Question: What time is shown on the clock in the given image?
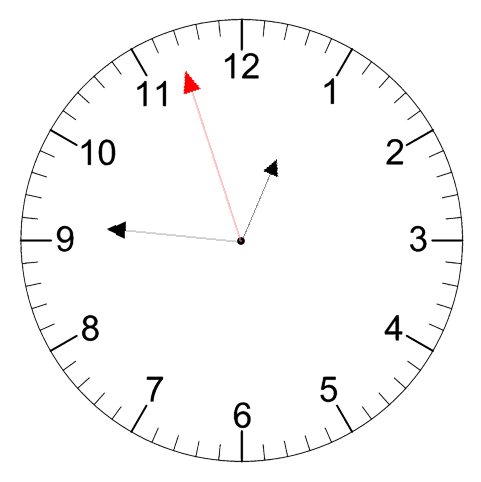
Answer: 12:45:57